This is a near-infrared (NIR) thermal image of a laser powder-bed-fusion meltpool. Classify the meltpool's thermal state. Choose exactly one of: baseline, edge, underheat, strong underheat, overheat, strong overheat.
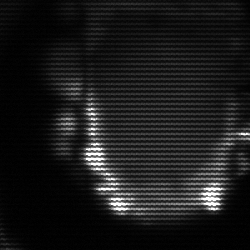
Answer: baseline